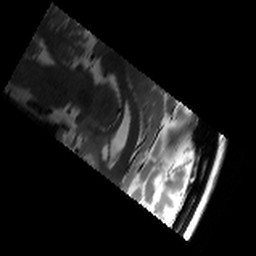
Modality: T2w
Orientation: sagittal
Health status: healthy
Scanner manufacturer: siemens
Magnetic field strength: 3 T
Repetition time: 8.02 s
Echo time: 0.08 s